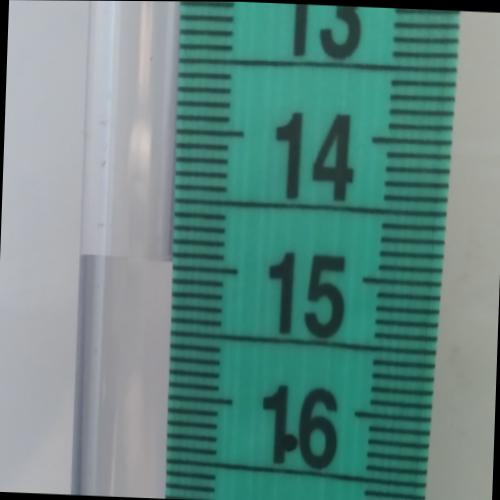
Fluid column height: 15.0 cm